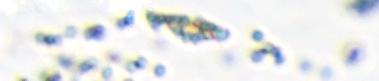
Label: Phaeocystis